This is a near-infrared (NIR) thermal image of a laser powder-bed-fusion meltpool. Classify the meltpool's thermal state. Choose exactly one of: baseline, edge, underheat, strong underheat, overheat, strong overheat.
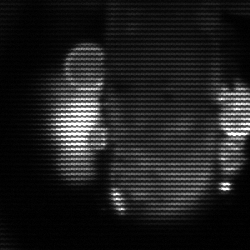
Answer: strong underheat